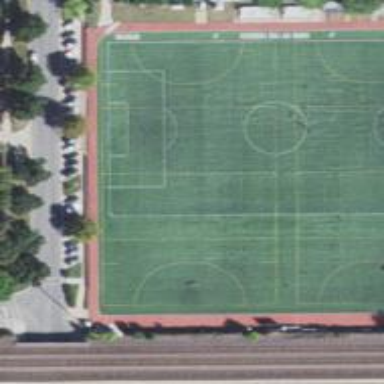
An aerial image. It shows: Artificial turf soccer pitch for leisure activities.